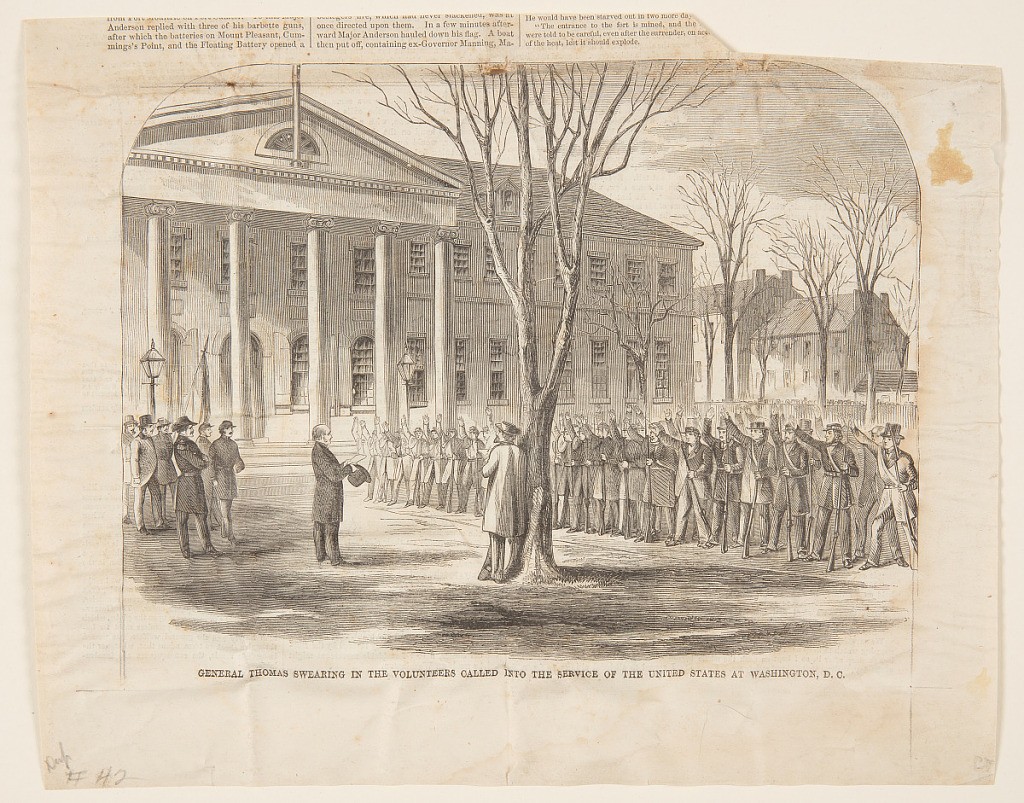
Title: General Thomas Swearing in the Volunteers Called into the Service of the United States at Washington D.C.
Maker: Winslow Homer, American, 1836–1910
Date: April 27, 1861
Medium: Wood engraving in black ink on paper
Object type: Print
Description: A large group of soldiers stand at right with their right hands raised. The general stands before them, at left. A man leans against a tree in the foreground.